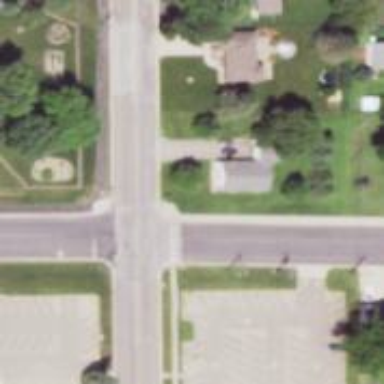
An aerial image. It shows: Marked crossing with zebra road marking.